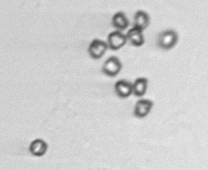
Label: Phaeocystis